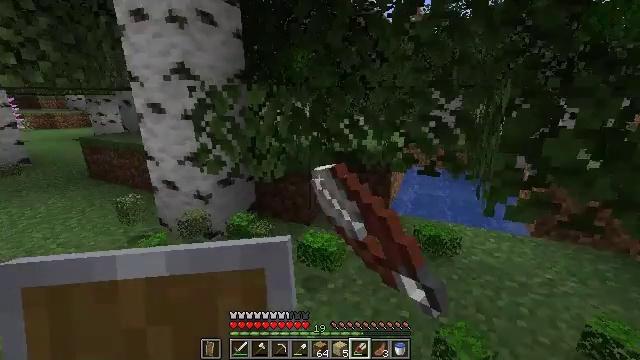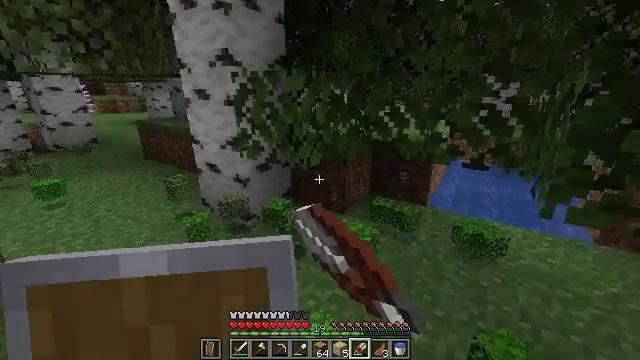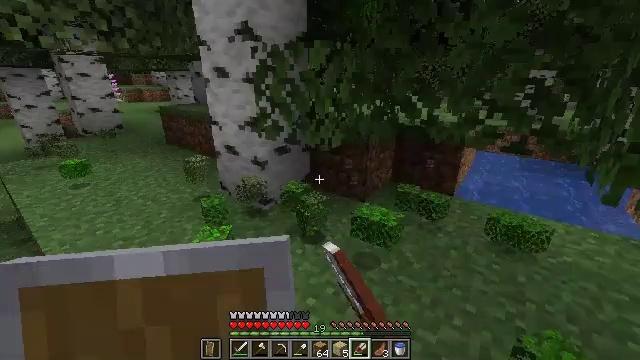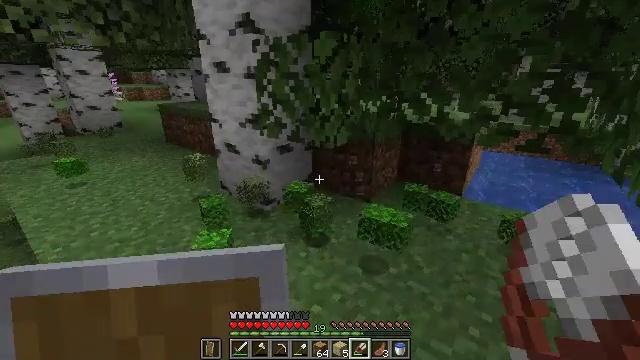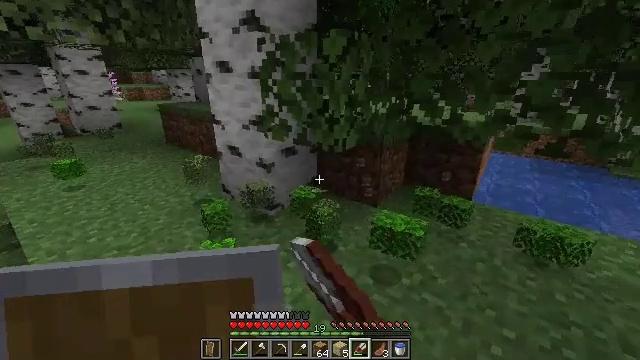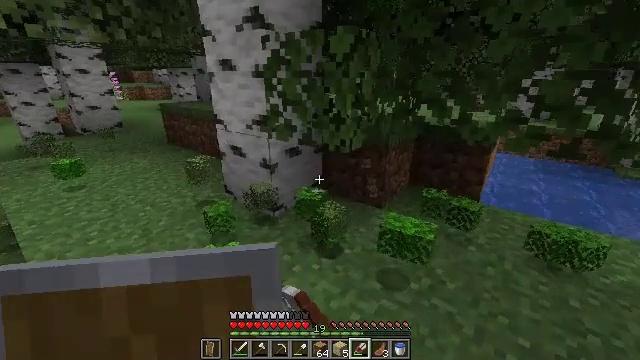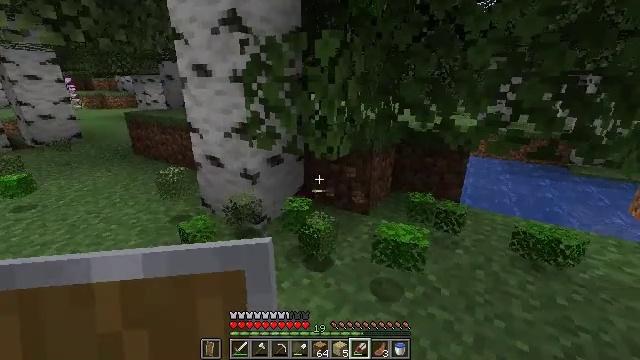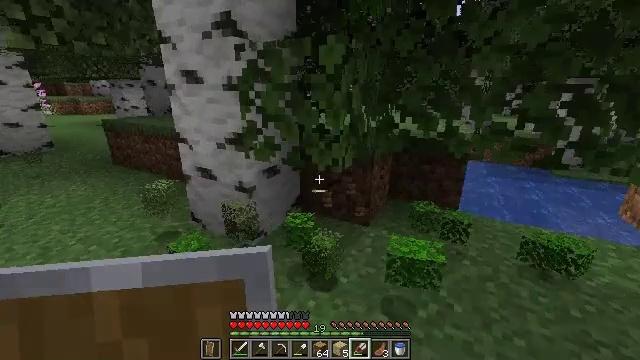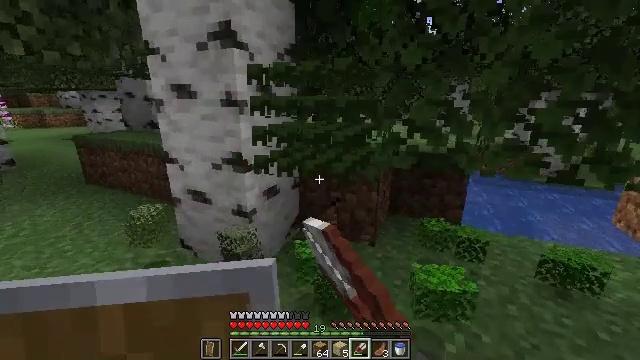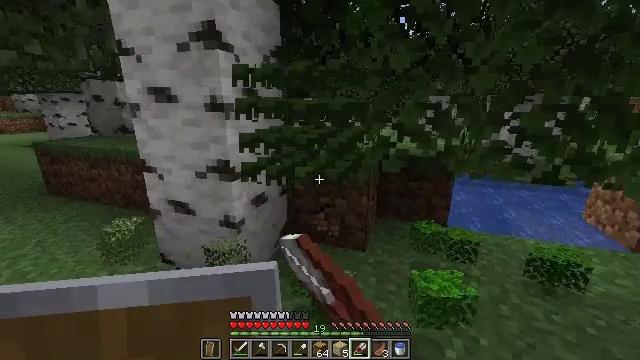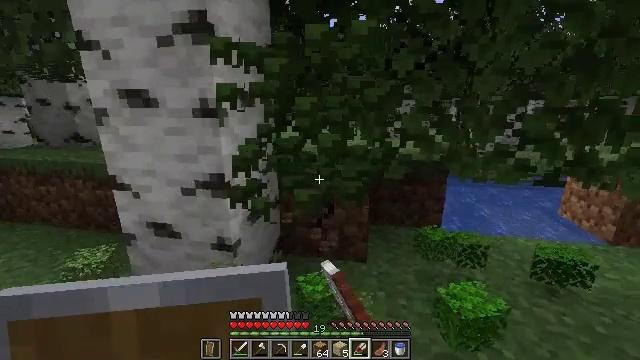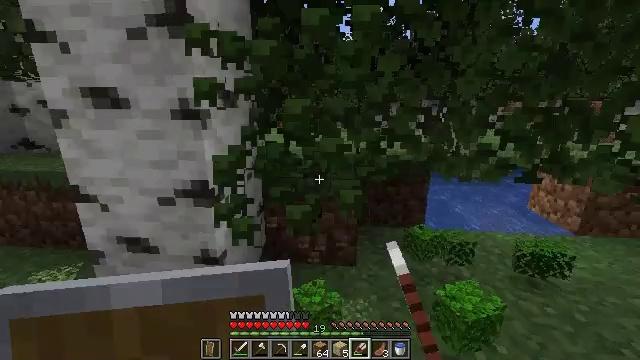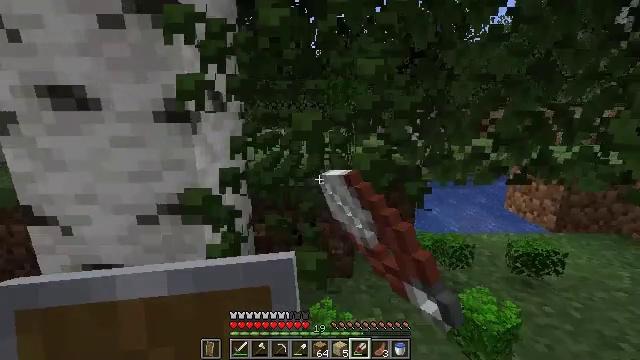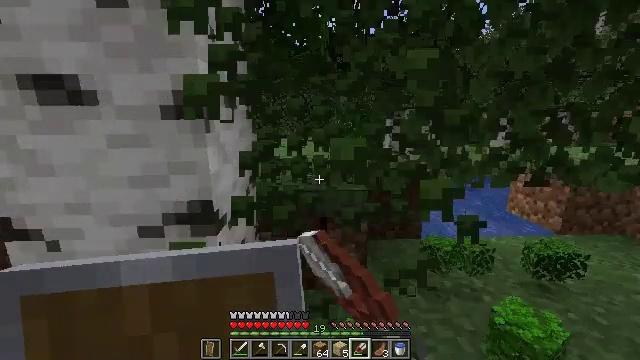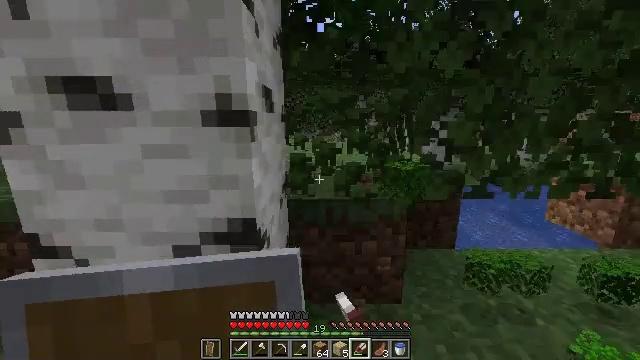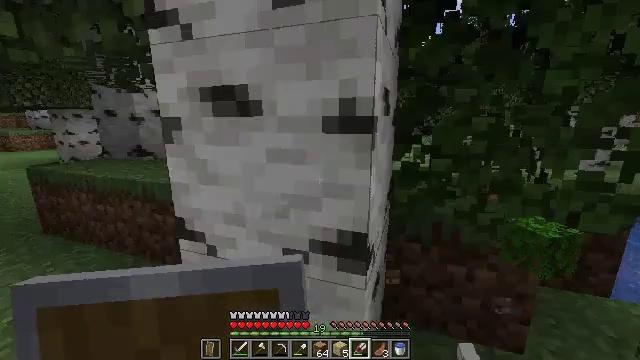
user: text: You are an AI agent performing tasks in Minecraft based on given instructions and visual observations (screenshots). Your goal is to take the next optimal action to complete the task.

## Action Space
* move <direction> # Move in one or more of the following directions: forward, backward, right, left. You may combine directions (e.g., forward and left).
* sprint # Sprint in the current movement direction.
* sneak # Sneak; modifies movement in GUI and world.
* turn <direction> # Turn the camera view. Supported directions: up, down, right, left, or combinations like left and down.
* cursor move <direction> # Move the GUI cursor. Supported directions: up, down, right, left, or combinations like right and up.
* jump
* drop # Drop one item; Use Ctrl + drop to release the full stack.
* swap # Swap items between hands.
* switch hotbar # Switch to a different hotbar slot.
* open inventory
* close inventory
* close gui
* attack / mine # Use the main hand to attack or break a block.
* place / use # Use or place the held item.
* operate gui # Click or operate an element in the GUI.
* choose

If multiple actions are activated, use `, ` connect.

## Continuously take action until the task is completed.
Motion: motion action
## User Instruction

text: Remove oak leaves from branches.
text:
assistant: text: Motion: move forward and move left, turn left and down, attack / mine
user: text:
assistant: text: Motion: move forward and move left, turn left and down, attack / mine
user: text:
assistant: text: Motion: move forward and move left, attack / mine
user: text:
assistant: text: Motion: move forward and move left
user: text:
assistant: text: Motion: move forward and move left
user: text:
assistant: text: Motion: move forward and move left, turn right and up, attack / mine
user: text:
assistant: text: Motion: move forward and move left, turn right and up, attack / mine
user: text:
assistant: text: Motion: move forward and move left, turn right and up, attack / mine
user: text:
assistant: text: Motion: move forward and move left, turn right, attack / mine
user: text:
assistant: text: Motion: move forward and move left, turn right, attack / mine
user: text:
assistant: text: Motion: move forward and move left, turn right, attack / mine
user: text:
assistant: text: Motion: move forward and move left, turn right and up, attack / mine
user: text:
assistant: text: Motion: move forward and move left, turn right, attack / mine
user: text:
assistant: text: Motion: move forward and move left, turn left, attack / mine
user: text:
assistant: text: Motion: move forward and move left, turn left, attack / mine
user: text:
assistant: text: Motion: move forward and move left, turn left and down, attack / mine
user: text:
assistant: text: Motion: attack / mine